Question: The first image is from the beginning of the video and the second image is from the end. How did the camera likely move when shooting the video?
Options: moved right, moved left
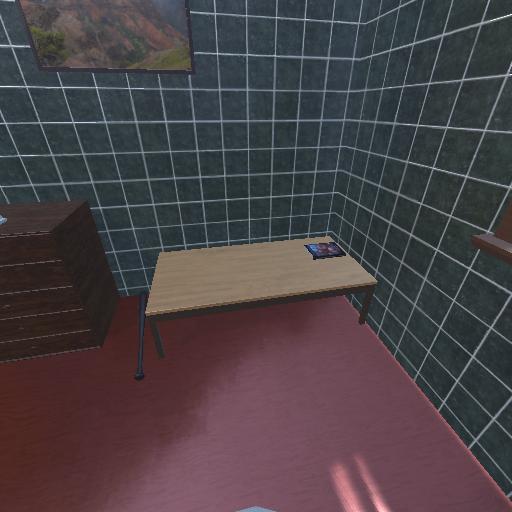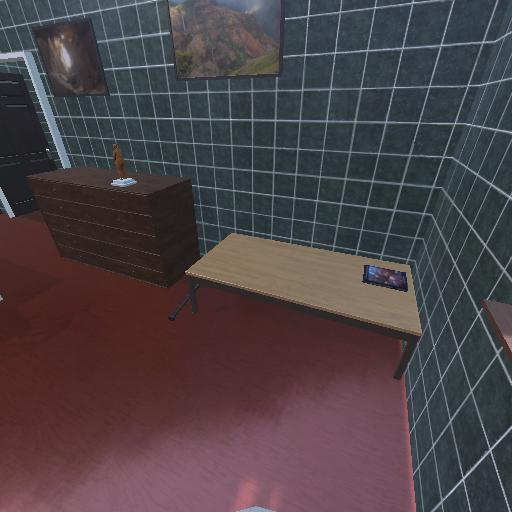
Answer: moved right